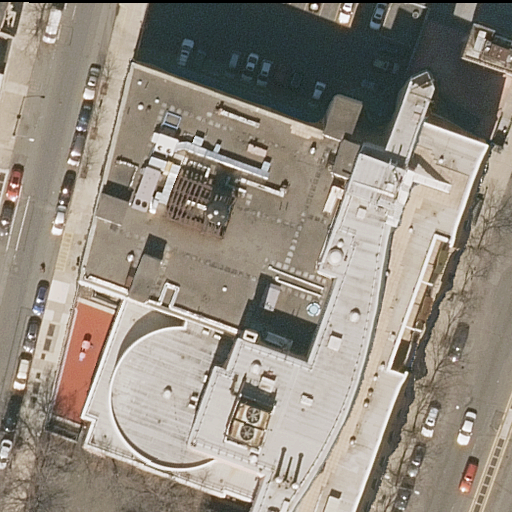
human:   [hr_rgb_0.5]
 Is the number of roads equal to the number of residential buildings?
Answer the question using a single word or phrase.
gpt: no

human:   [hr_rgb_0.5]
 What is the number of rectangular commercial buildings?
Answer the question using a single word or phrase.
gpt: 0

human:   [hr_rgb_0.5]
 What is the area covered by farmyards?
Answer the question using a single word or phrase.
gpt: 0m2

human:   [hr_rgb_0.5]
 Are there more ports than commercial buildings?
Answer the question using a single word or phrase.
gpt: no

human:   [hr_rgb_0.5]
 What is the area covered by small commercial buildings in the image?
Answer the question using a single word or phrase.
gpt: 0m2

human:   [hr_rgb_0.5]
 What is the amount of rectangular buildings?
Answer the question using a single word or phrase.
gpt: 3

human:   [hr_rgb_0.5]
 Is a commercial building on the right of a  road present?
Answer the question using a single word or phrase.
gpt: no

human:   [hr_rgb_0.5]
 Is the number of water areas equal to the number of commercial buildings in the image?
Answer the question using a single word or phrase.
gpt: yes

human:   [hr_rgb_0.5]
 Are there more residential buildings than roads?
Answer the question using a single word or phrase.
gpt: yes

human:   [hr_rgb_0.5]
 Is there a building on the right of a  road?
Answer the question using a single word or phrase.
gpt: yes

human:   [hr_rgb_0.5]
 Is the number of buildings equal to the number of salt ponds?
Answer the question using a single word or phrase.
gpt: no

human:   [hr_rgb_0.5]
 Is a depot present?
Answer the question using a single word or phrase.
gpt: no

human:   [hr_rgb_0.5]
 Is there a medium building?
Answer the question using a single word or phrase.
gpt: no

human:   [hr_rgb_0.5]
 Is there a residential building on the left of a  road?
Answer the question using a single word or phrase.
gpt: yes

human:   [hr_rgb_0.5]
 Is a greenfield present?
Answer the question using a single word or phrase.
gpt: no

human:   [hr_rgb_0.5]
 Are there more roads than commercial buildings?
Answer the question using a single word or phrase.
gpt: yes

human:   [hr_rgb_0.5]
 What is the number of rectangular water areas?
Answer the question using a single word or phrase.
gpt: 0

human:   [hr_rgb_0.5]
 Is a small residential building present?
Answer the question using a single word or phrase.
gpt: yes

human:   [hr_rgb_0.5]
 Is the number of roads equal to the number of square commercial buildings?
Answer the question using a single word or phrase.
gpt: no

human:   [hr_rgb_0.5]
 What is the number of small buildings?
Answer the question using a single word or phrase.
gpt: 3

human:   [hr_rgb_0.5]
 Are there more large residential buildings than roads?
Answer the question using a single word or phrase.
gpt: no

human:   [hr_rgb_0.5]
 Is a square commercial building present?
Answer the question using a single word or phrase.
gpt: no

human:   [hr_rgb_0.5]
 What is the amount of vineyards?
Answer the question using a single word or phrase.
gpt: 0

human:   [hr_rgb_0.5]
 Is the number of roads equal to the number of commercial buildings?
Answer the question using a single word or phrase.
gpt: no

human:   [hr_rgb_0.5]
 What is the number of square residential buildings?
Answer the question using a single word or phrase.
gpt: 0

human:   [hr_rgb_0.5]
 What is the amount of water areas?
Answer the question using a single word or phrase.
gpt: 0

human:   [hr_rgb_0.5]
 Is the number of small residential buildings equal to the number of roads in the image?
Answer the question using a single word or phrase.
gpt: yes

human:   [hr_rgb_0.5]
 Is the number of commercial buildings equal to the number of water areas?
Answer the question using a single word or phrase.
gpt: yes

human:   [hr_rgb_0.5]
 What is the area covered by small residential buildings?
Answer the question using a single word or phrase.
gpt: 31m2

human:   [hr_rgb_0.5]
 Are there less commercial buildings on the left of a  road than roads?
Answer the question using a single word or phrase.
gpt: yes

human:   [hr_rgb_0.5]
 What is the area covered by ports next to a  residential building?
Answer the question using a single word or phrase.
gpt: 0m2

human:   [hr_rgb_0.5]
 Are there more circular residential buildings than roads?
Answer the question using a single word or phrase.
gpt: no

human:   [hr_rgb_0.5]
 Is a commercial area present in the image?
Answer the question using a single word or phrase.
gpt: no

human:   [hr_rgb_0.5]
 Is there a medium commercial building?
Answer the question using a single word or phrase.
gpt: no

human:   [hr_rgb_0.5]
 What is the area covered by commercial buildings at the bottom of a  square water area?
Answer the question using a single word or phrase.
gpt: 0m2

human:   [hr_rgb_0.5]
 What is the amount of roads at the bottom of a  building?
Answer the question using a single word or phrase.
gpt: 2